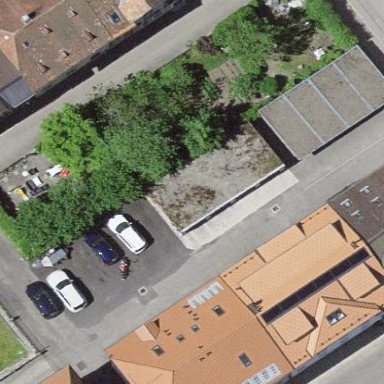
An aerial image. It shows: Group of garages in building.